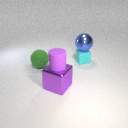
small cyan rubber cube behind large green rubber sphere